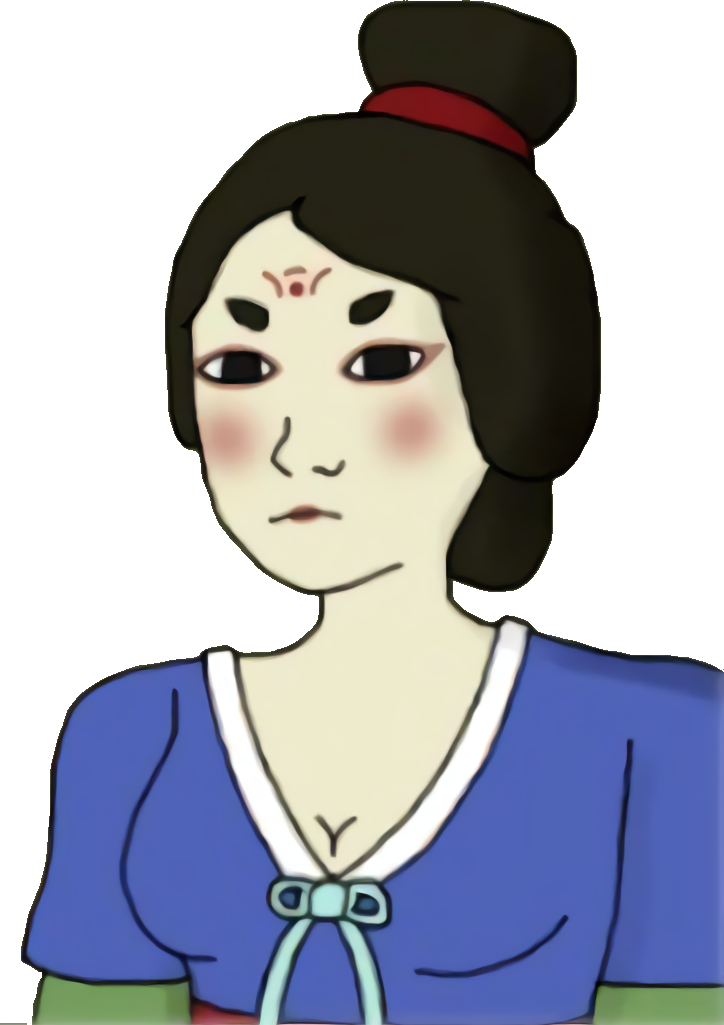
Label: 5_Doomer_Girl